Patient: sex M, age 42
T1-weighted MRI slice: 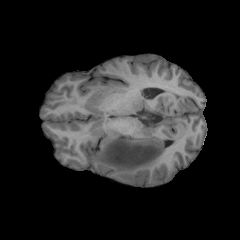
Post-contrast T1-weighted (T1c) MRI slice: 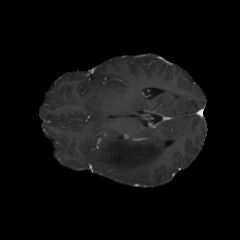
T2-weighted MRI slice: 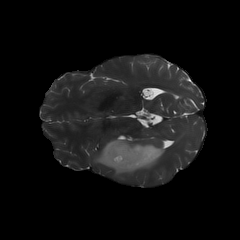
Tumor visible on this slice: yes
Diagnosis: Astrocytoma, IDH-mutant
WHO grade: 2